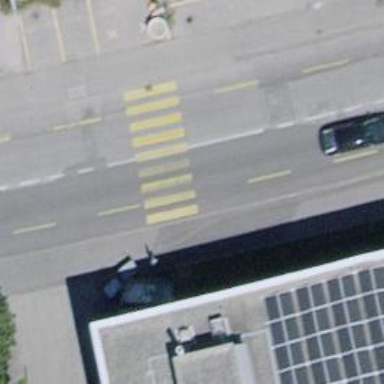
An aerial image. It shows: Unclassified road with asphalt surface. It has designated cycle lane.